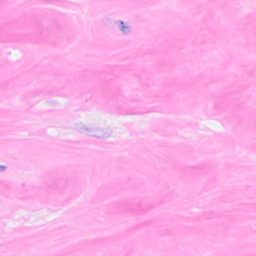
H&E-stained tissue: Breast